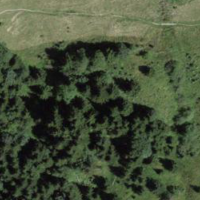
EUNIS habitat code: 23
Species observed at this site:
Caltha palustris